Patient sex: M
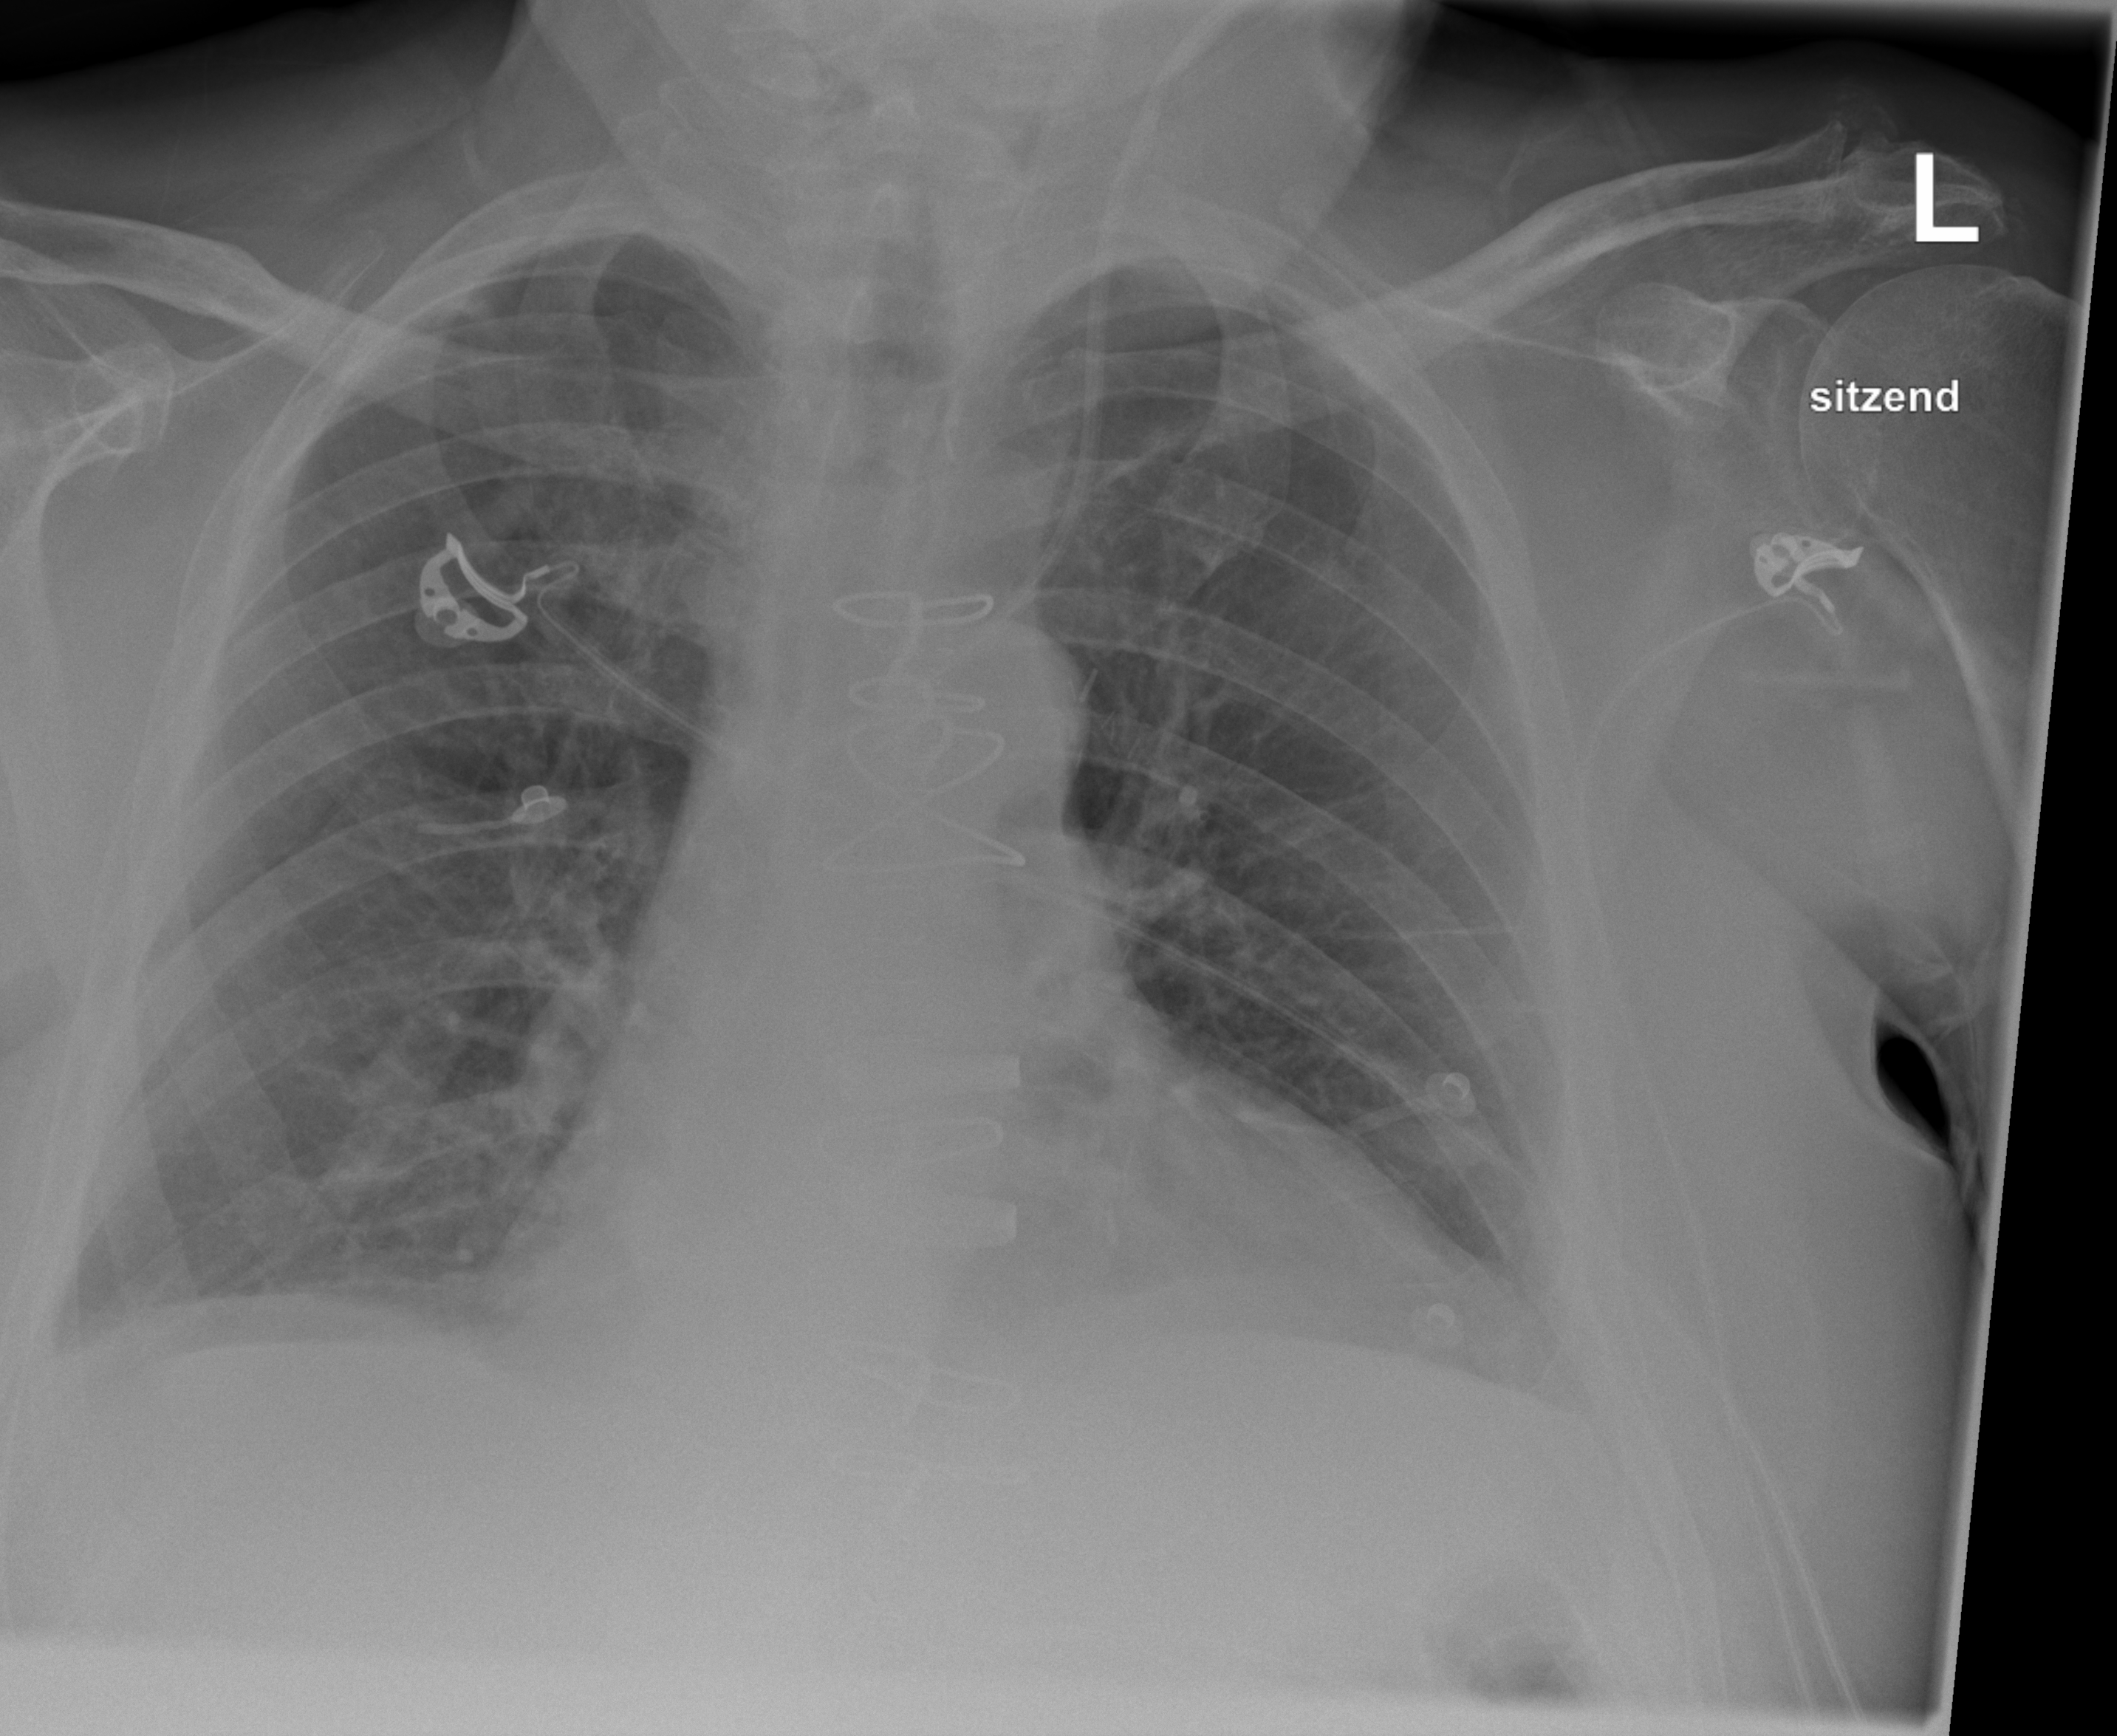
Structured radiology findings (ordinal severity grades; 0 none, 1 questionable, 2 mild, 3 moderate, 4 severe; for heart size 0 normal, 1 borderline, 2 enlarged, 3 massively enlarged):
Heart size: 2
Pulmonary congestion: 0
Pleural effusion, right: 1
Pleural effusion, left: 1
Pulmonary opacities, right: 0
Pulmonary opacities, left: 0
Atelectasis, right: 2
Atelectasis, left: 0